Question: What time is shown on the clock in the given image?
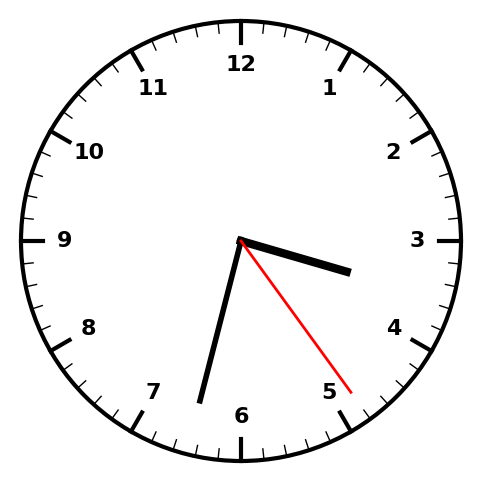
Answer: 03:32:24